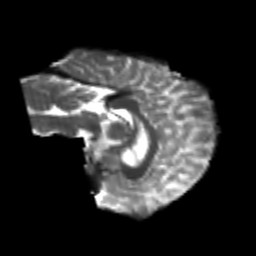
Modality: T2w
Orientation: sagittal
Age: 22
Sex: female
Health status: healthy
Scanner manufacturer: philips
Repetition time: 7.386 s
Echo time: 0.08599 s